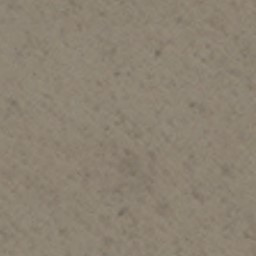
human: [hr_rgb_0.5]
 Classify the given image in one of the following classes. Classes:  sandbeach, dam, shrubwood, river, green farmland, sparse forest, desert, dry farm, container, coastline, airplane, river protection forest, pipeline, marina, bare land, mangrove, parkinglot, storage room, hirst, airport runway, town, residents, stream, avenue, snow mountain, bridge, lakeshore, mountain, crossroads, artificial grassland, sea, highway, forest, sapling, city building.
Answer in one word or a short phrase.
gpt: bare land